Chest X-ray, PA view. Patient: 65 years old, sex F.
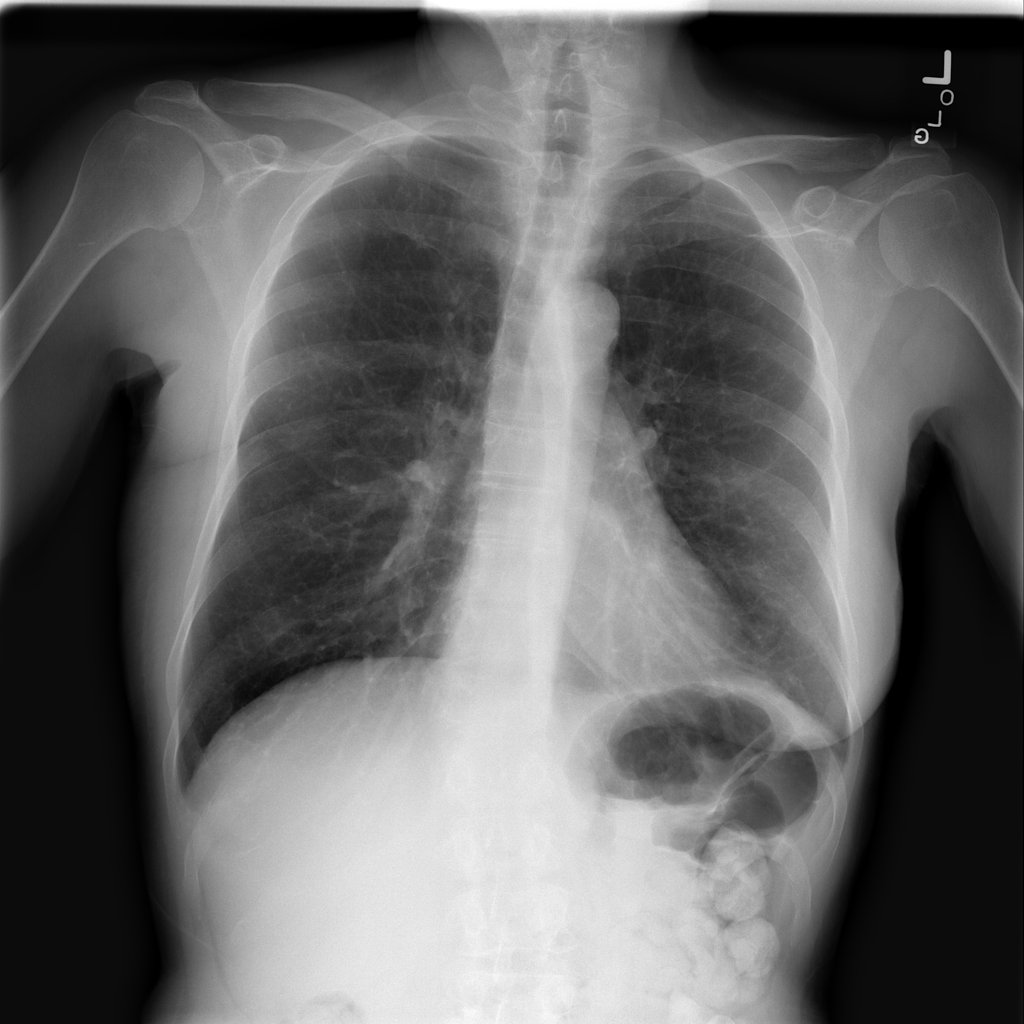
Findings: No Finding